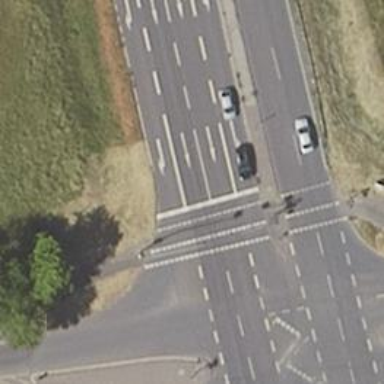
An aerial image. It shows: Crossing with traffic signals.